Aerial crown-view tile of a tropical tree (Barro Colorado Island, Panama), acquired 20250818:
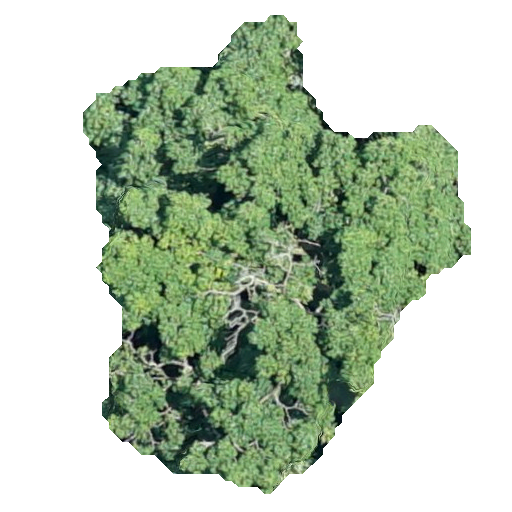
Species: Pseudobombax septenatum
GBIF accepted scientific name: Pseudobombax septenatum
Crown area: 168.603 m²